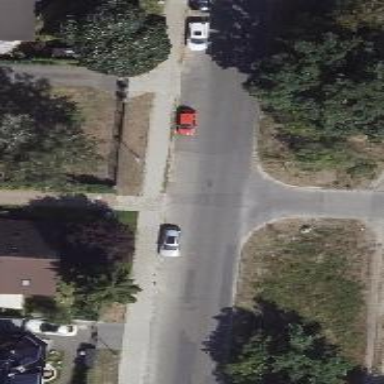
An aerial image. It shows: Residential road with asphalt surface.